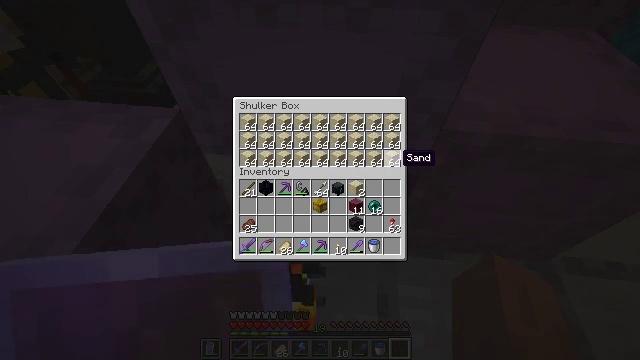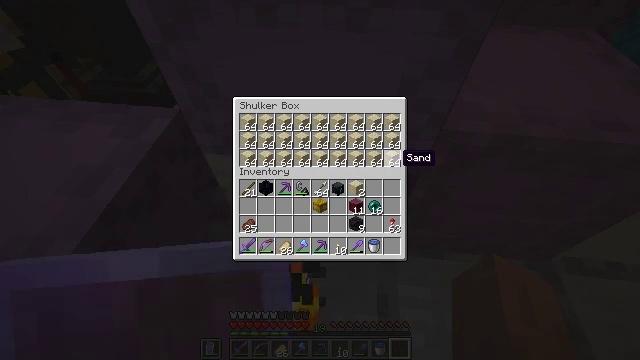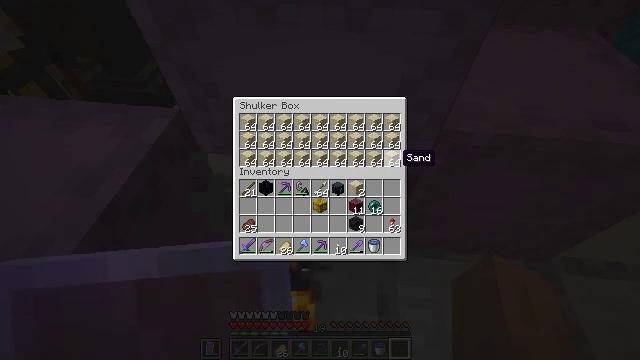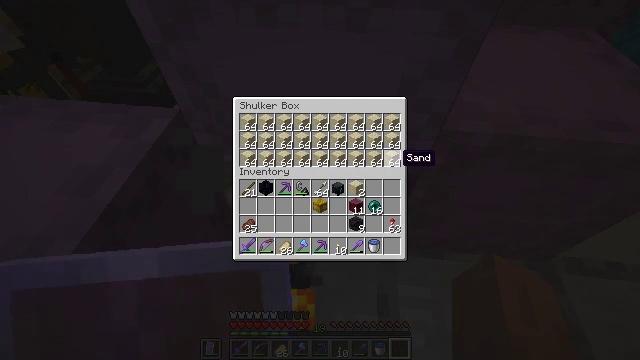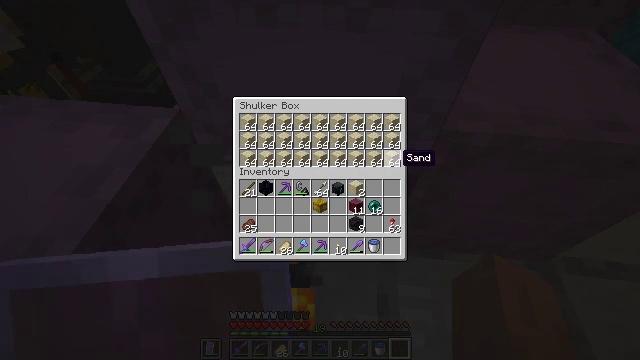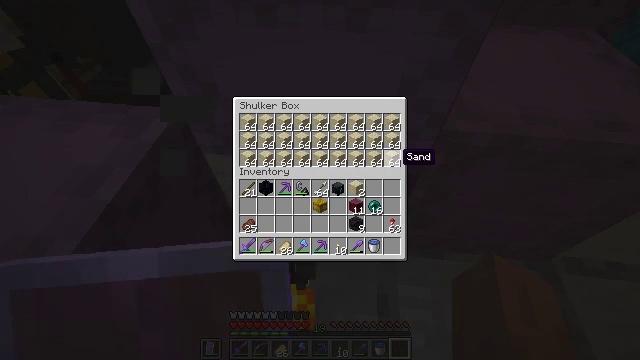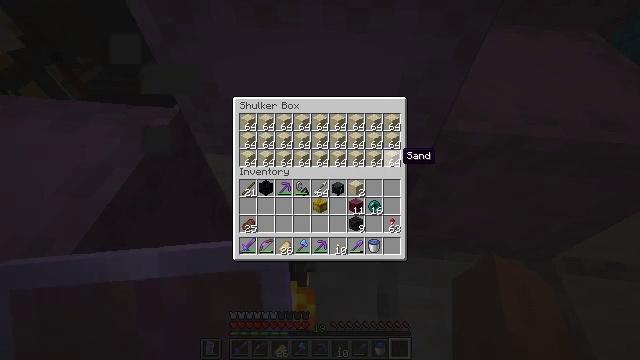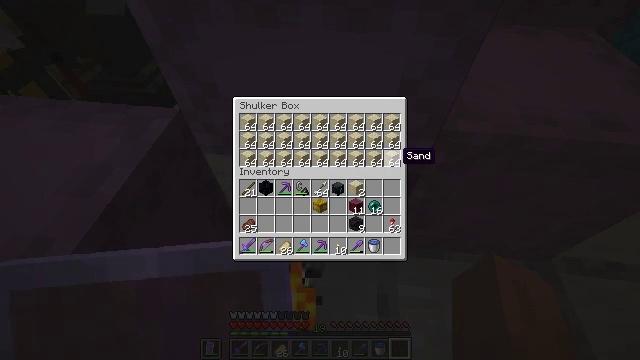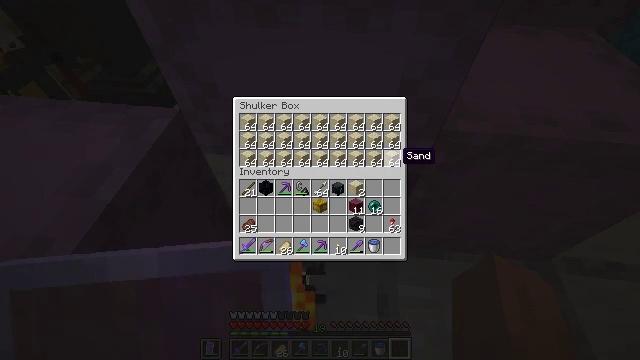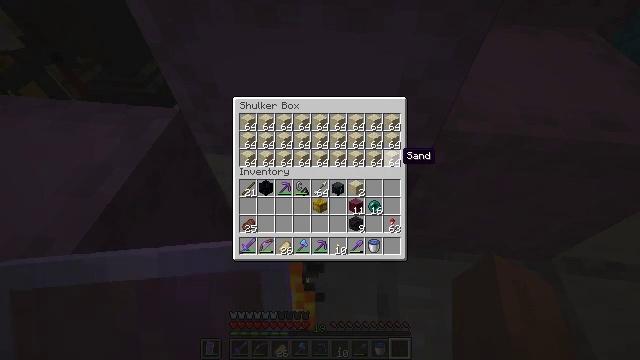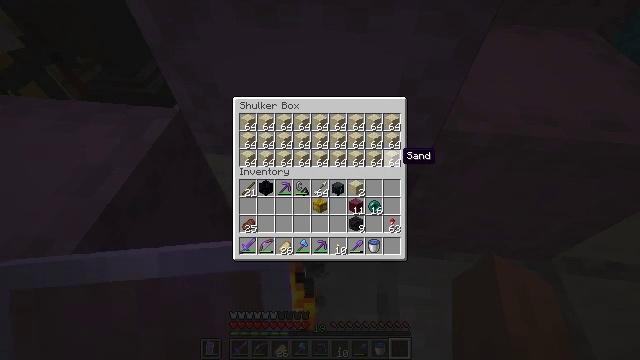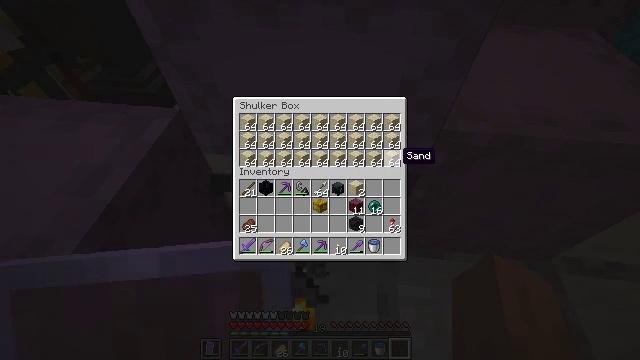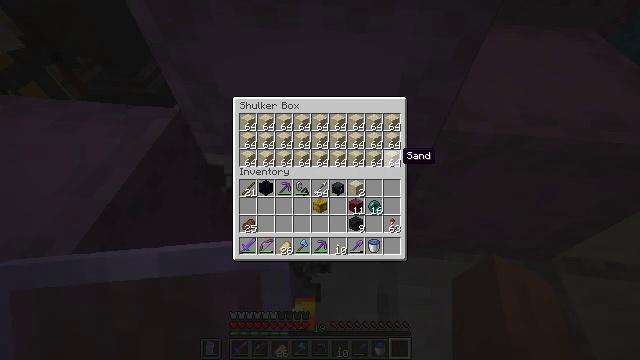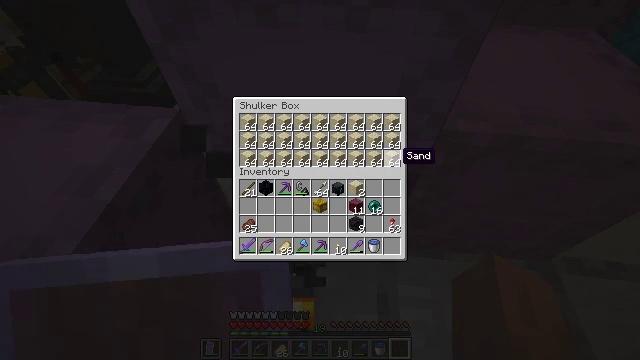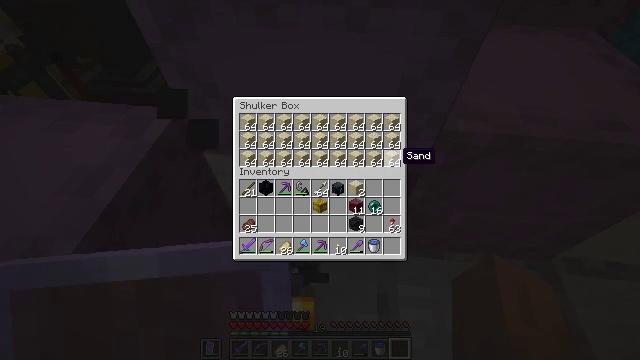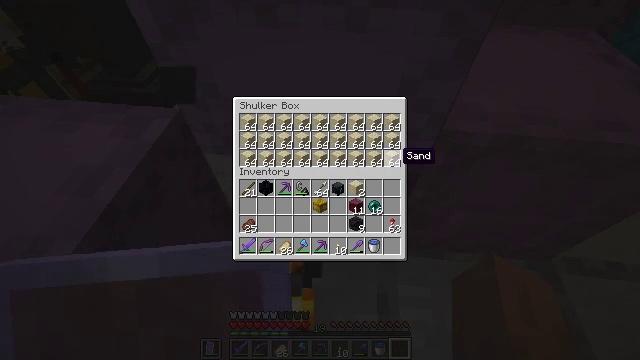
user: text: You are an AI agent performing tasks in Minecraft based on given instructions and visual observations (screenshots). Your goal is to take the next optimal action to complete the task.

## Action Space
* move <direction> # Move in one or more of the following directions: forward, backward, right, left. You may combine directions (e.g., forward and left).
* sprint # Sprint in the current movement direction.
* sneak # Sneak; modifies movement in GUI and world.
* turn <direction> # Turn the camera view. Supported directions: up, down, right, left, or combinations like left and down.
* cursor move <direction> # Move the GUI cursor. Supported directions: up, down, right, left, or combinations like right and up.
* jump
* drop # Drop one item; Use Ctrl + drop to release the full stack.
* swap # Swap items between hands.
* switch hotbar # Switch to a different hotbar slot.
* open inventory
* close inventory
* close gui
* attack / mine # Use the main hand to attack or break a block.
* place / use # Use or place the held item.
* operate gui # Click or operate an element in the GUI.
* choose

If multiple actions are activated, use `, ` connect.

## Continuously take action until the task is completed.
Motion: motion action
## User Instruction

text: Use gunpowder and sand to craft TNT.
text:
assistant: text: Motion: no_op
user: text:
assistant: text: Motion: no_op
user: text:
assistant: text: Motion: no_op
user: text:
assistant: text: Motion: no_op
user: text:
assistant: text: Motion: no_op
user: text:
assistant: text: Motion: no_op
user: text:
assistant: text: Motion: no_op
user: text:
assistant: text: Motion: no_op
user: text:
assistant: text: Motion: no_op
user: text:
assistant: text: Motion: no_op
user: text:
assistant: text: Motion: no_op
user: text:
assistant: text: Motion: no_op
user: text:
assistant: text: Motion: no_op
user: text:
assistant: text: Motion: no_op
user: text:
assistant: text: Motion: no_op
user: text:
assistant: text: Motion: no_op
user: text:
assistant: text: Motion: no_op
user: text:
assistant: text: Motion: no_op
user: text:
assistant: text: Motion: no_op
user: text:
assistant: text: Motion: no_op
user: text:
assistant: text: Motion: no_op
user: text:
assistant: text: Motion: no_op
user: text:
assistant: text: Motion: no_op
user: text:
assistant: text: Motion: no_op
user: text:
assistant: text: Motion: sneak
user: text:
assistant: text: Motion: sneak
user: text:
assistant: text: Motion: sneak
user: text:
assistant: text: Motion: sneak
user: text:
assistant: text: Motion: sneak
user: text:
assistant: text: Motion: sneak